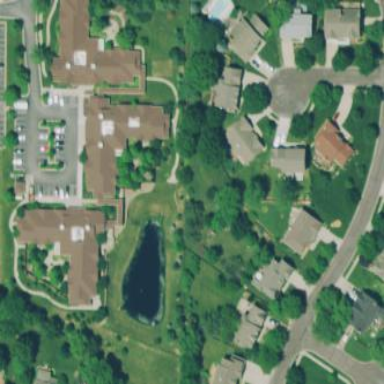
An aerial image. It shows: Clinic building.